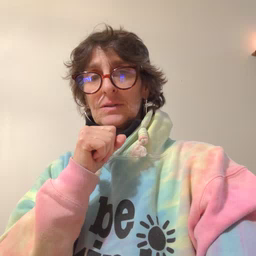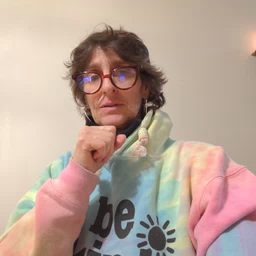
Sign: girl